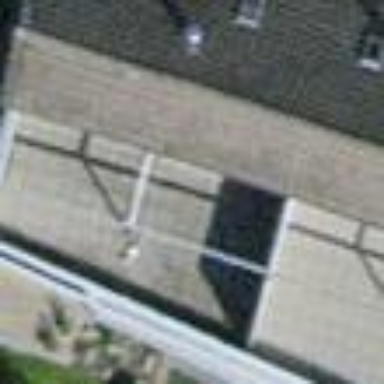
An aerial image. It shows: Terrace building.